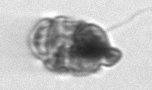
Label: Proterythropsis